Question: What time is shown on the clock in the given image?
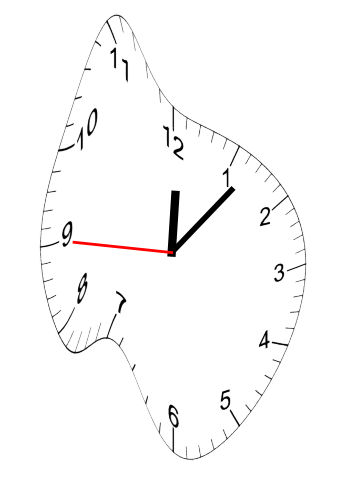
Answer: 12:06:45